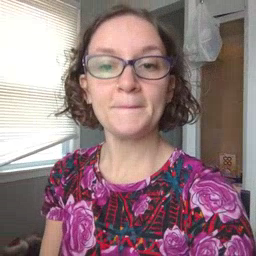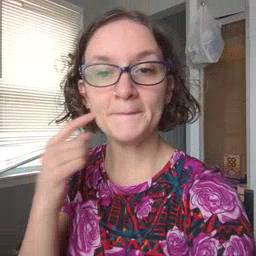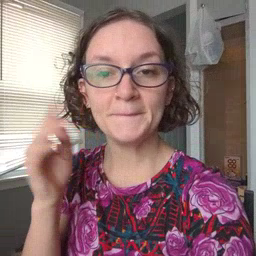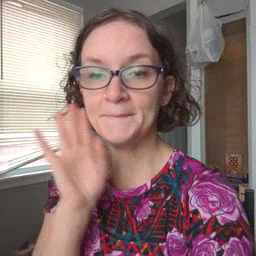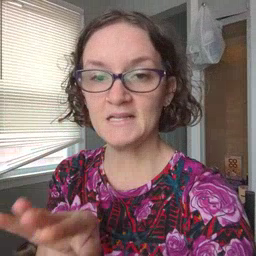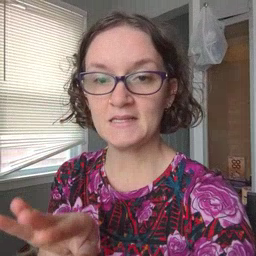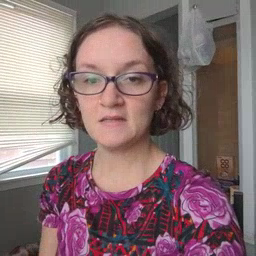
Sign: bee